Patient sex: F
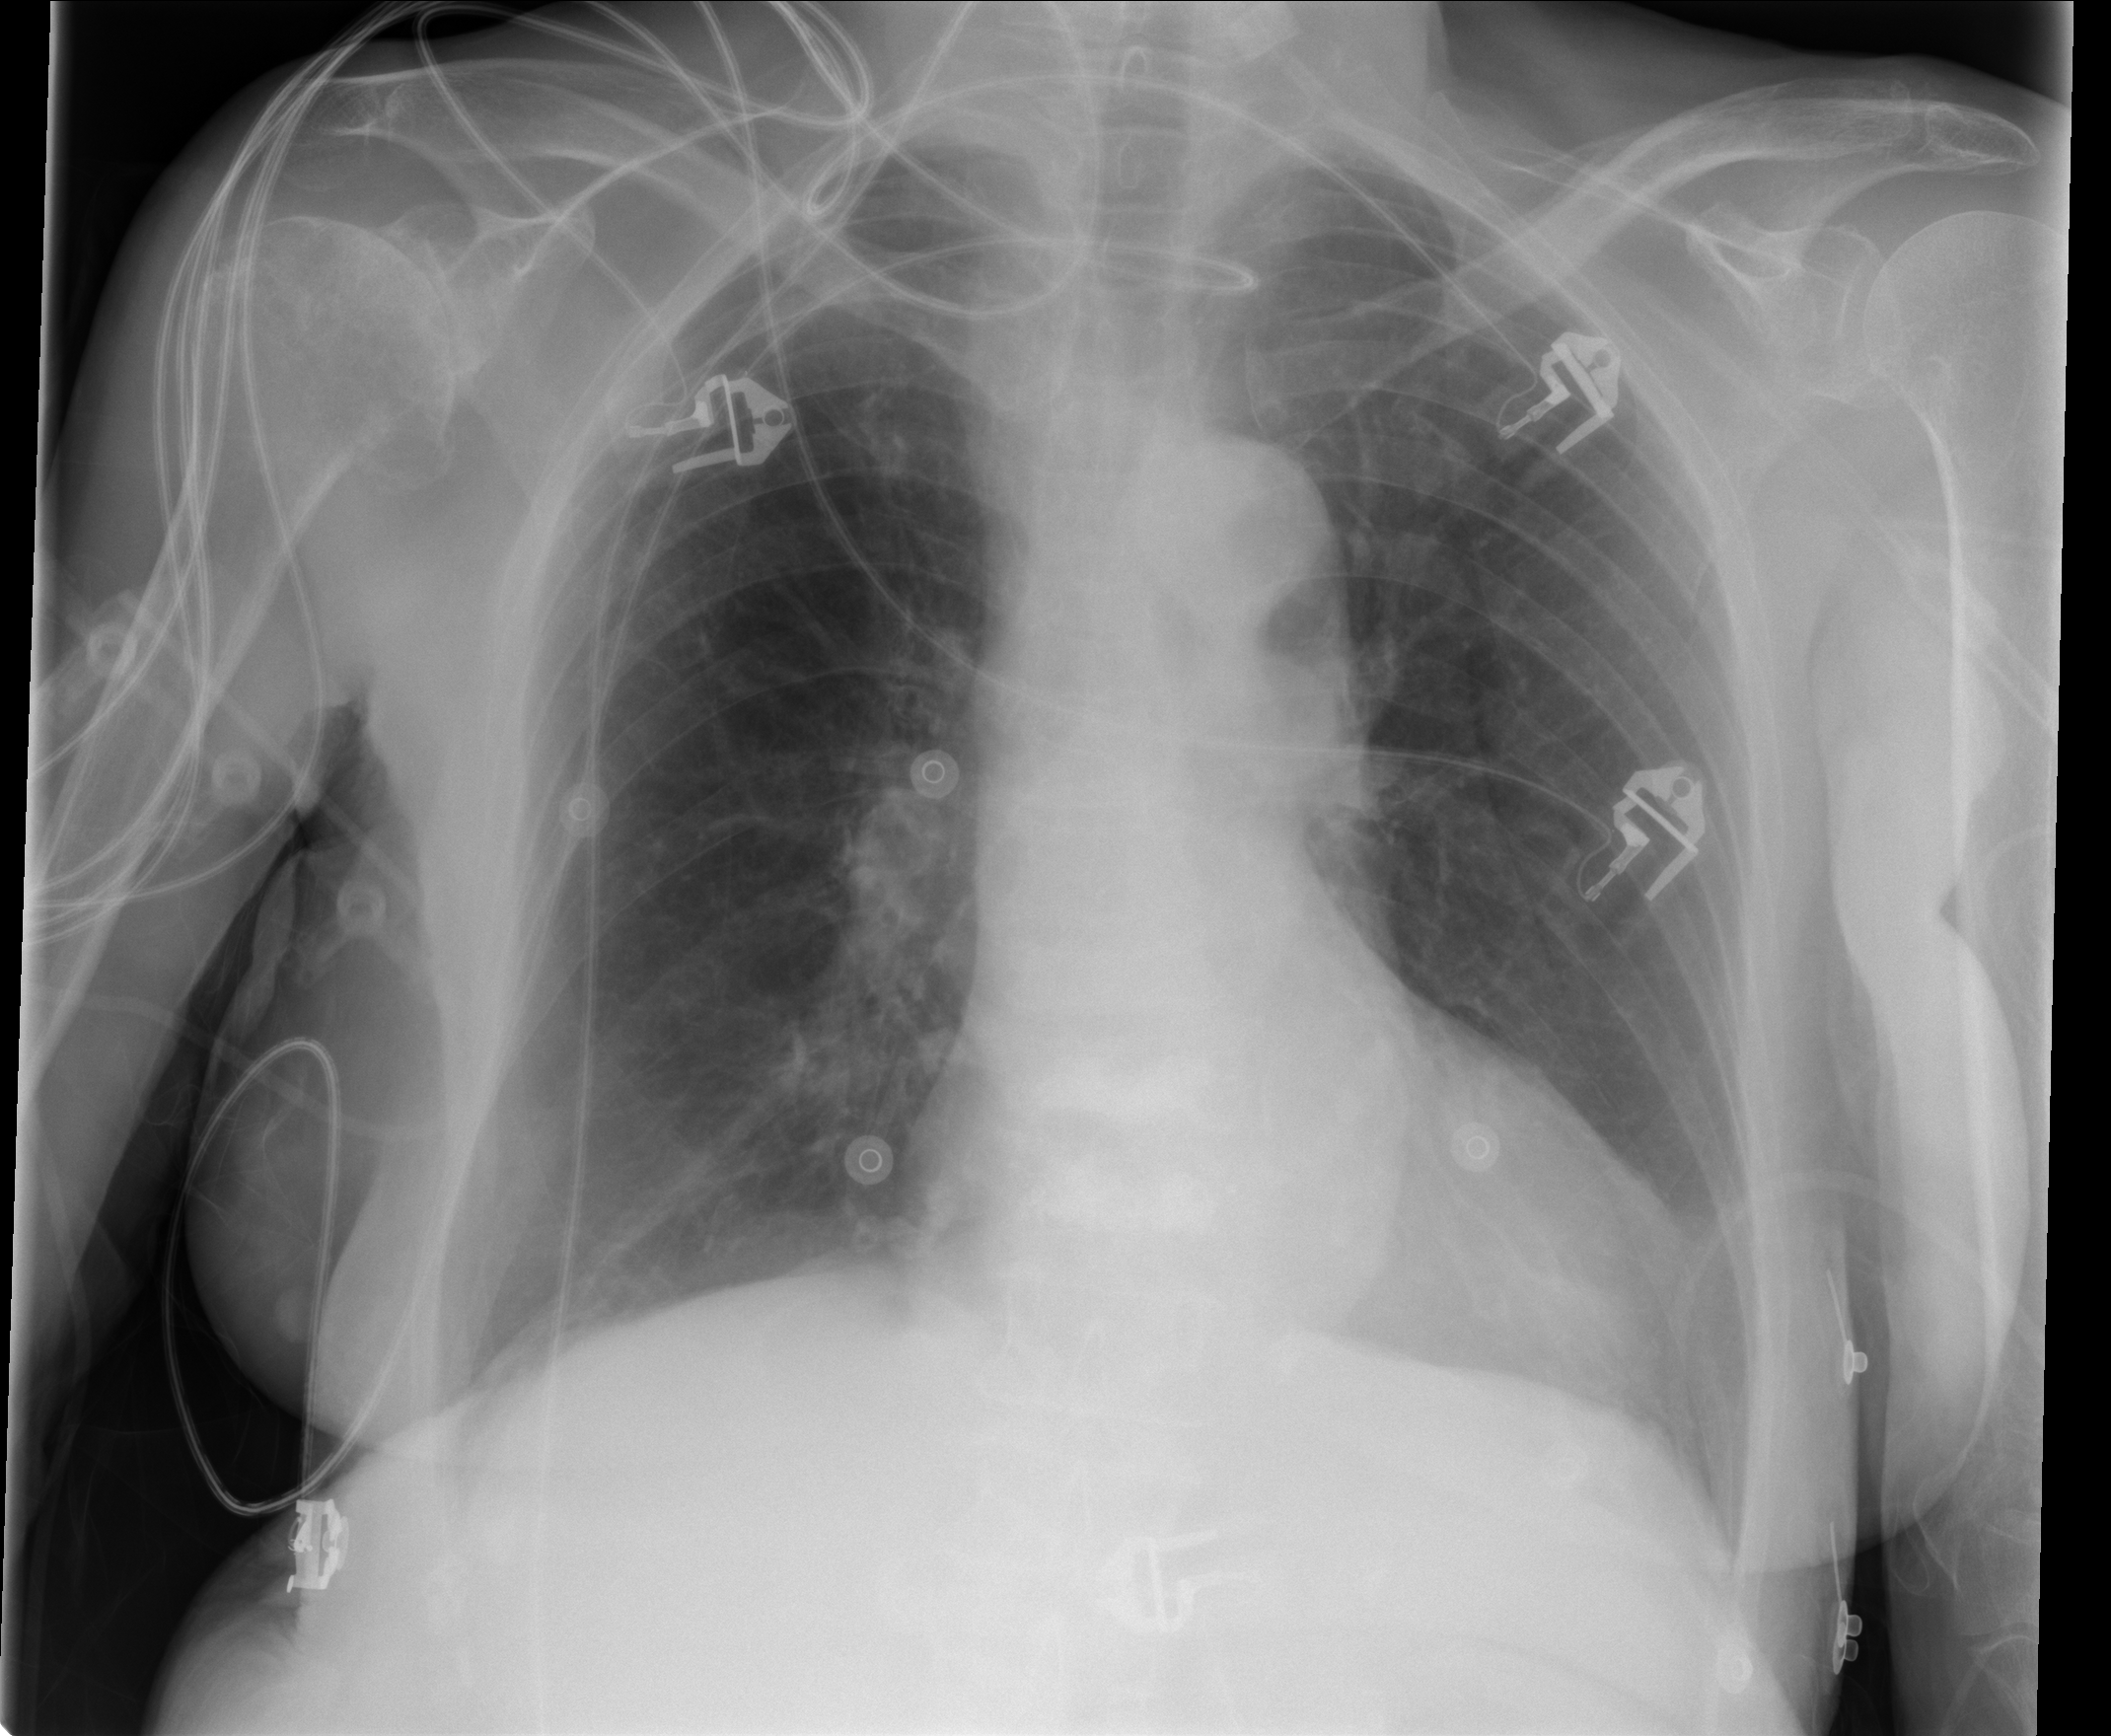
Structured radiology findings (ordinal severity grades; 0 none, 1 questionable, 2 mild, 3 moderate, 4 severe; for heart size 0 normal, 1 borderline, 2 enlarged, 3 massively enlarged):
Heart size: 2
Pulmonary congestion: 0
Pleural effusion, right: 0
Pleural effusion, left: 0
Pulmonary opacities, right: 0
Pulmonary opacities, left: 0
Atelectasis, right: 1
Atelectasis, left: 0